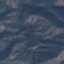
Label: HerbaceousVegetation